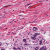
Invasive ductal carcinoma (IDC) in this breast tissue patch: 0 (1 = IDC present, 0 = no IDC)